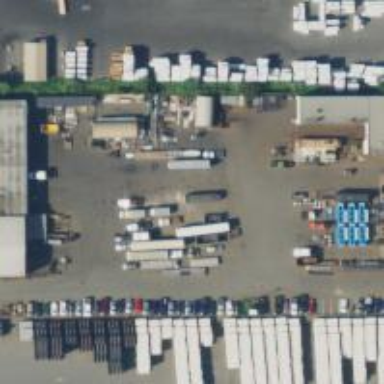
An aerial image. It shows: Industrial area with factory that produces trailers.